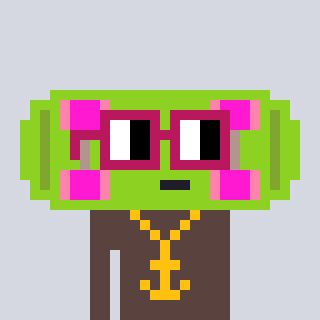
a pixel art character with square dark red glasses, a skateboard-shaped head and a darkbrown-colored body on a cool background